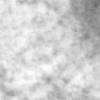
Label: no_change